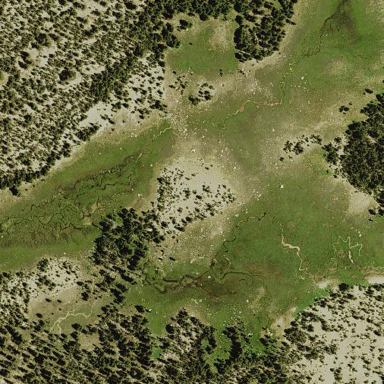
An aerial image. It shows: Wet meadow with wood vegetation.